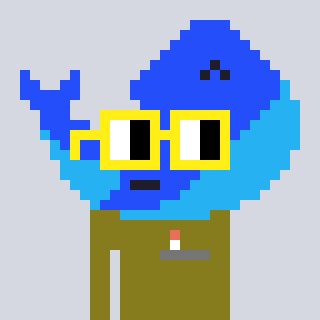
a pixel art character with square yellow glasses, a whale-shaped head and a gunk-colored body on a cool background